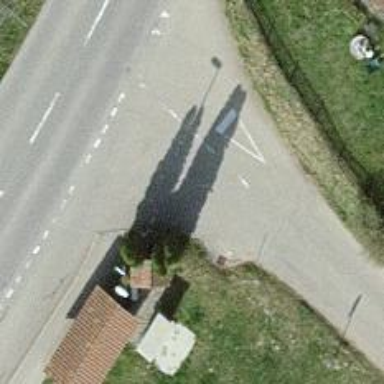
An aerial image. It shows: Post box is visible.